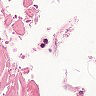
Metastatic tissue present: no